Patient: sex F, age 61
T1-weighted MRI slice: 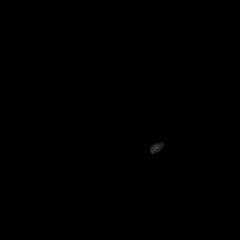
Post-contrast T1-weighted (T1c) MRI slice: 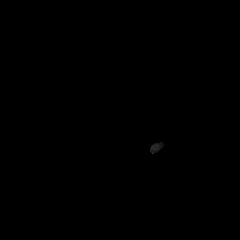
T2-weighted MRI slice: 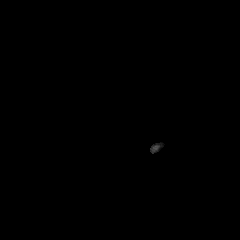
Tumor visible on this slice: no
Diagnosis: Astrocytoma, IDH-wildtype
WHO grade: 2